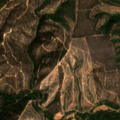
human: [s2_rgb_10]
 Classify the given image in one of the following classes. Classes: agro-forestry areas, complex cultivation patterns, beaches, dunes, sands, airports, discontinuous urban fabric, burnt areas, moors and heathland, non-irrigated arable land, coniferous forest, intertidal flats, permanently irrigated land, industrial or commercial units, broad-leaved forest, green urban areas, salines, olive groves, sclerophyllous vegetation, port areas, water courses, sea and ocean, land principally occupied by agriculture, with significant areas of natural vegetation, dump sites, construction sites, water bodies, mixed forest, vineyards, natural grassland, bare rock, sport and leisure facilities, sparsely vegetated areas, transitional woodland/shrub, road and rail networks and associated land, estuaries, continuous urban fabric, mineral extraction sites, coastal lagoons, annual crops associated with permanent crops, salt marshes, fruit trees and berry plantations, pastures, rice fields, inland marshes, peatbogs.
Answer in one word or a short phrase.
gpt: broad-leaved forest, transitional woodland/shrub